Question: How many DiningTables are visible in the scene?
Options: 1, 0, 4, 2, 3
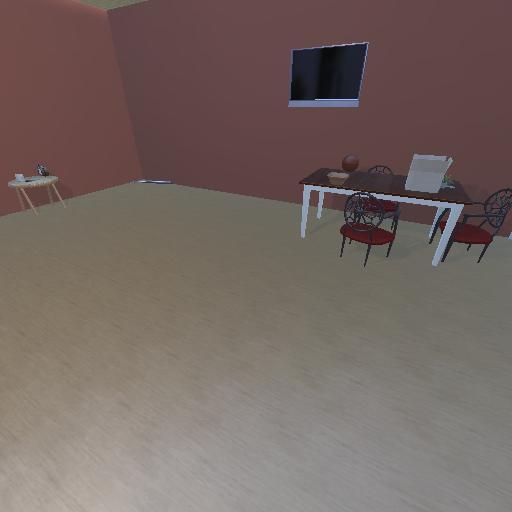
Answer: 1